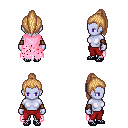
a pixel art fantasy rpg character, female body template, dark elf, purple skin, pink tattered cape, red pants, light blonde long topknot hairstyle, leather bracers, ghillies, four views (front, back, left, right), 2x2 character sprite sheet, small pixel art, hard edges, no anti-aliasing